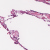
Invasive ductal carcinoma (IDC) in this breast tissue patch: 0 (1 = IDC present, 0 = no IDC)